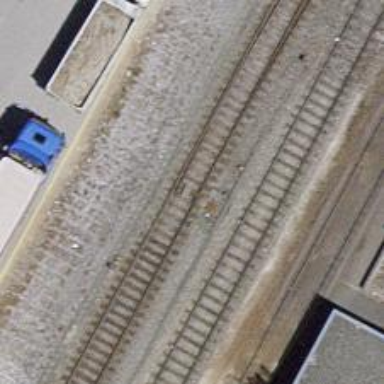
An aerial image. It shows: Railway track with contact line for electrification.